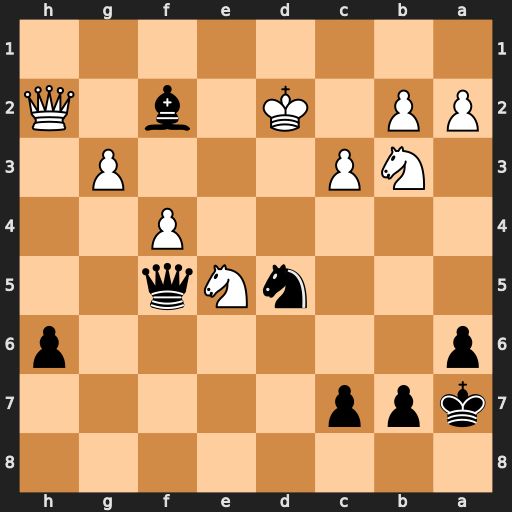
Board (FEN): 8/kpp5/p6p/3nNq2/5P2/1NP3P1/PP1K1b1Q/8
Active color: b
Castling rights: -
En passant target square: -
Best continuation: Be3+ Ke2 Qc2+ Kf3 Qxh2